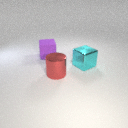
large red metal cylinder in front of large cyan metal cube